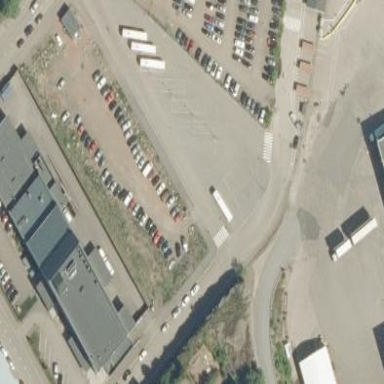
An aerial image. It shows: Bus station with parking facilities.